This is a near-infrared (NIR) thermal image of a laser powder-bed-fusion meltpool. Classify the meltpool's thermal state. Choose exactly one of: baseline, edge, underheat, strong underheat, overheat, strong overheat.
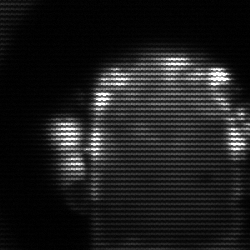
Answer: baseline